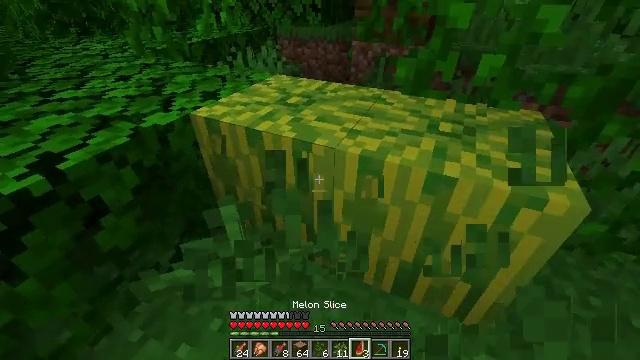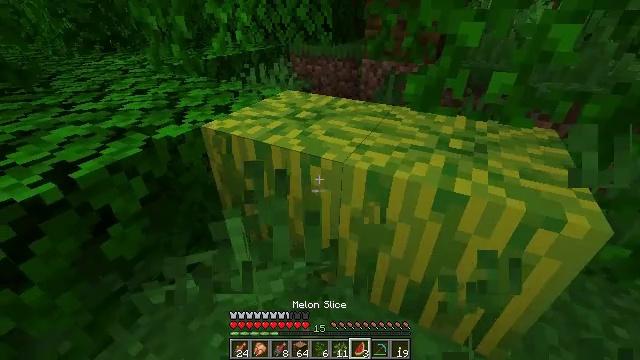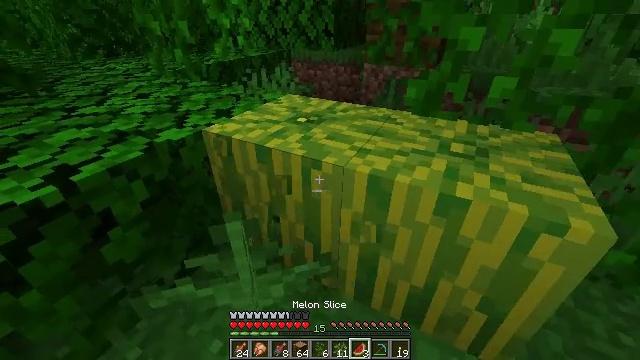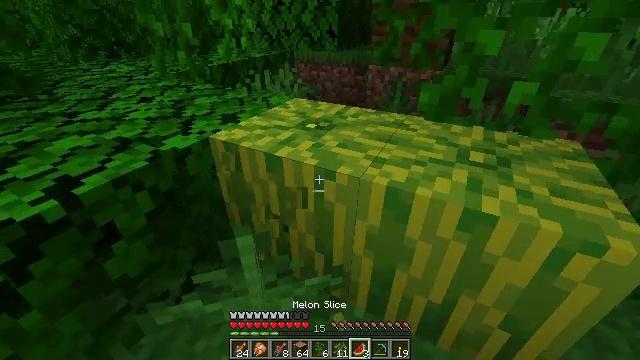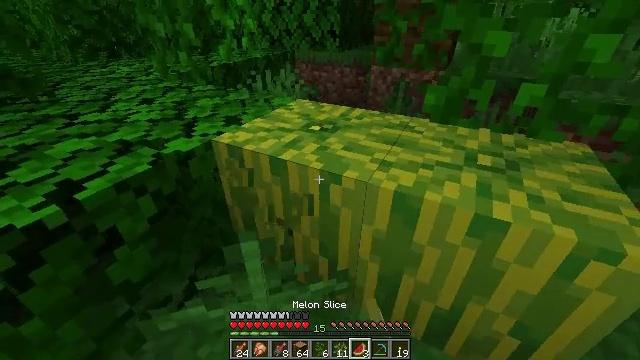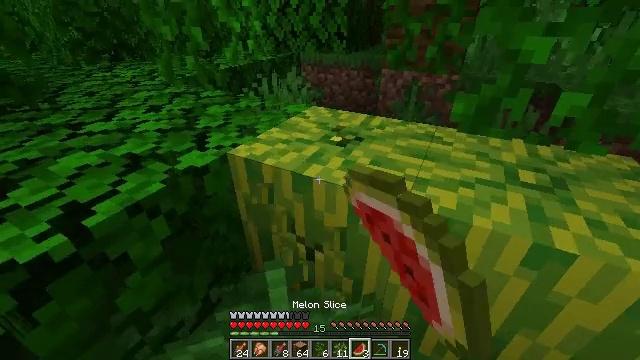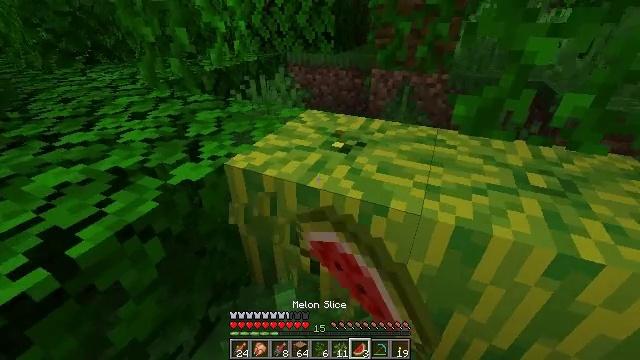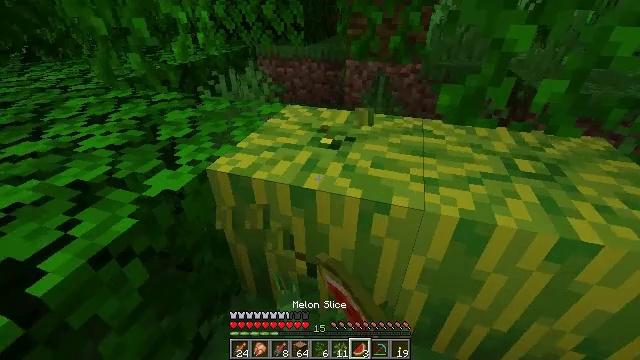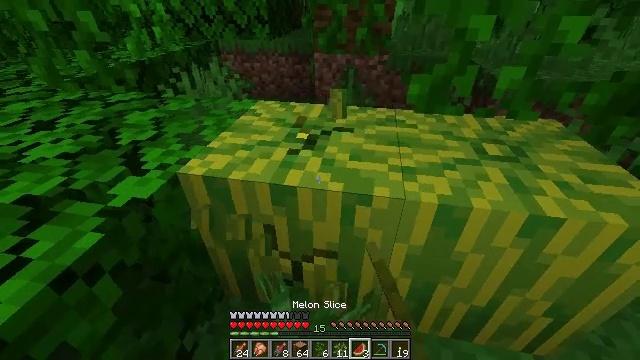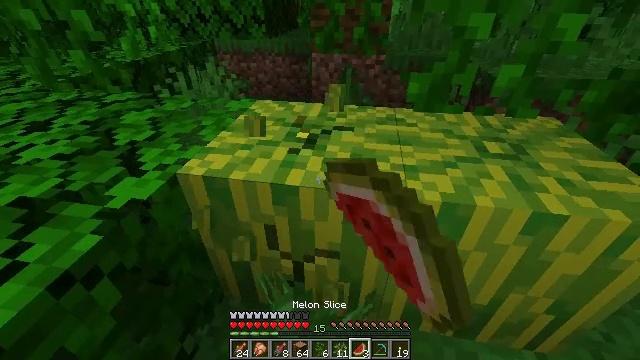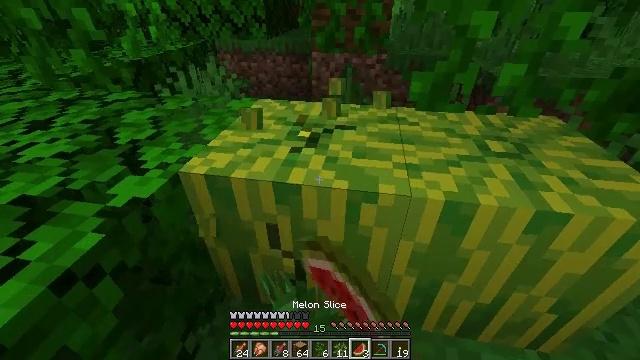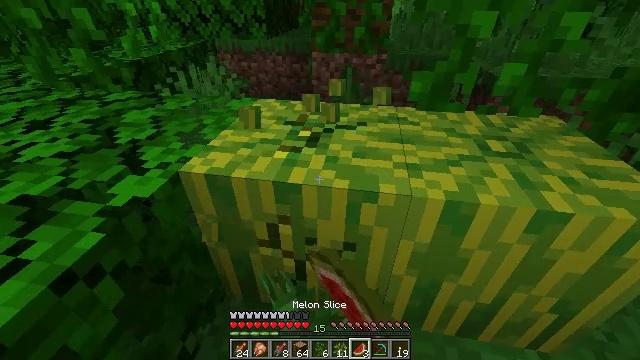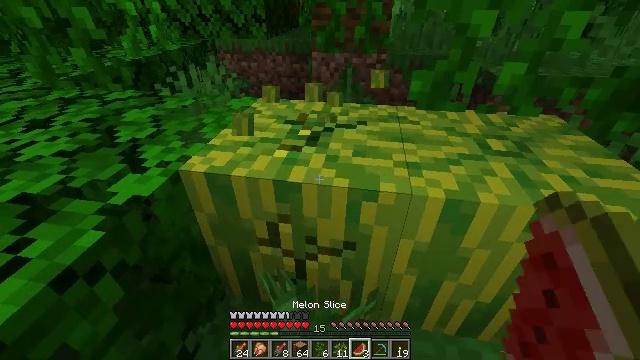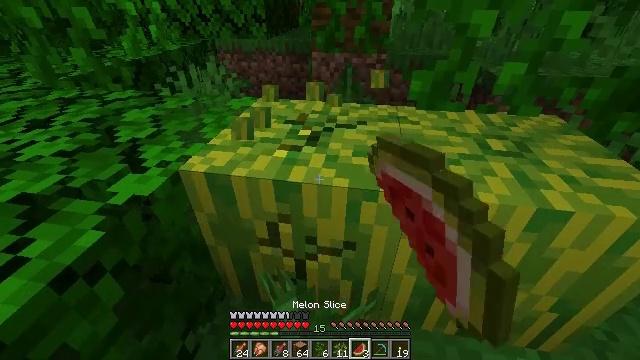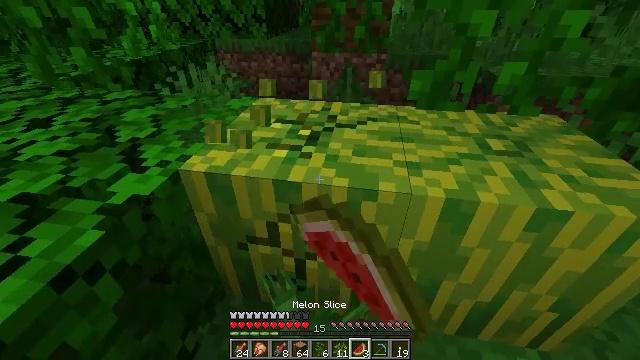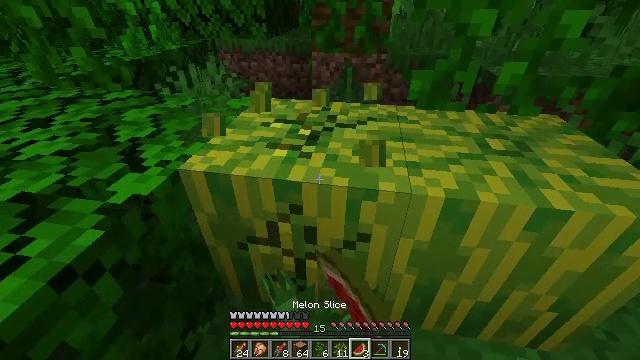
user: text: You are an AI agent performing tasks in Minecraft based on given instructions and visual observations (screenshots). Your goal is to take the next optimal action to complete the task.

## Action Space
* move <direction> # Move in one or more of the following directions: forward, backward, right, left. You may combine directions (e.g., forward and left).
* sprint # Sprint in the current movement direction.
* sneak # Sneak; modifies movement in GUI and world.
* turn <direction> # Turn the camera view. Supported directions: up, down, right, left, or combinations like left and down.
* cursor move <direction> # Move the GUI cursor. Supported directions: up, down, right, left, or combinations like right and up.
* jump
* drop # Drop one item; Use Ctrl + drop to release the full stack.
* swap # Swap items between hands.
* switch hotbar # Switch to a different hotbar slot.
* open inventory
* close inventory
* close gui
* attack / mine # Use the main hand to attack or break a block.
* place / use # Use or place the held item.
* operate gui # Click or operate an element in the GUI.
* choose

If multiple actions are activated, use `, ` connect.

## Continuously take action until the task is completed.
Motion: motion action
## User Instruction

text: Use right equipment to gather melon.
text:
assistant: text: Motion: turn left and up, attack / mine
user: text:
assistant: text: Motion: attack / mine
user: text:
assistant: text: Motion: move forward and move left, attack / mine
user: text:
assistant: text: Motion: move forward and move left, attack / mine
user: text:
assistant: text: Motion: move forward and move left, attack / mine
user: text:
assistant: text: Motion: turn right, attack / mine
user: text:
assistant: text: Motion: turn right and down, attack / mine
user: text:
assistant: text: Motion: turn right and down, attack / mine
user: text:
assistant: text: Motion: attack / mine
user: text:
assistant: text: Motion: attack / mine
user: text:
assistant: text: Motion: attack / mine
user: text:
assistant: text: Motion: attack / mine
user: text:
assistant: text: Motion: attack / mine
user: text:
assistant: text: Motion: attack / mine
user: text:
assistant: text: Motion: attack / mine
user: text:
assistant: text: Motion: attack / mine
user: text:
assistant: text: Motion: attack / mine
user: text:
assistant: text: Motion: attack / mine
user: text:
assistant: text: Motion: attack / mine
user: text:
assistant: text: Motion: attack / mine
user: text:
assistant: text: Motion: attack / mine
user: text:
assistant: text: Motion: attack / mine
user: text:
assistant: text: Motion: attack / mine
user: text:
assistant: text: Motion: attack / mine
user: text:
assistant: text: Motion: attack / mine
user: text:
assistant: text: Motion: turn right, attack / mine
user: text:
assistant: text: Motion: attack / mine
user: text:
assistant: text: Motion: attack / mine
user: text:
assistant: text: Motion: attack / mine
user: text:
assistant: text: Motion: attack / mine